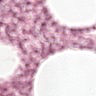
Metastatic tissue present: no